The image is an STFT spectrogram (time versus frequency) of a rolling-element bearing's vibration signal. Classify the bearing condition as one of: normal, inner_race, outer_race, ball.
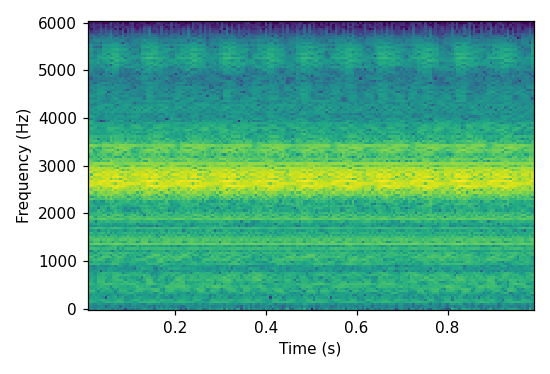
Answer: outer_race